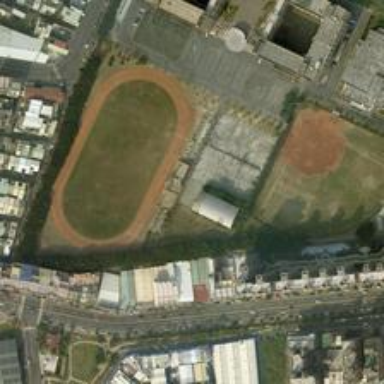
Numerous buildings and bustling roads rim the exercise yard, which is made up of a football field and a baseball field .